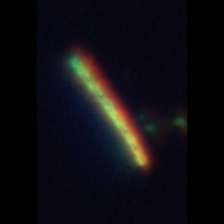
Taxon: Leptocylindrus
Group: Diatoms